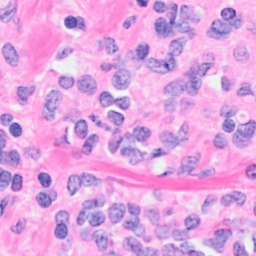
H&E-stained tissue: Breast